Question: A 64-bit copy of Outlook is installed, and a 32-bit program is trying to call MAPIInitialize(). It will fail, which is OK, but it will also display a modal message box and block until the message box is dismissed.

How can I prevent the very unhelpful message box from appearing?
(In case it matters, I'm linking to mapi32.lib and calling it from a C++ program. The OS is Windows 7.)
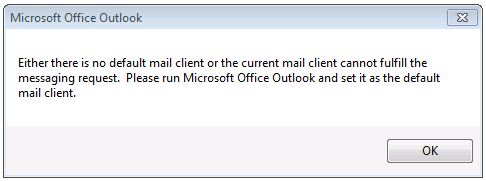
Answer: Your code ends up calling a stub 32 bit dll.
Are you statically linking to mapi32.dll? You need to load the right dll from the Program Files folder. LoadLibrary() will return 0 and GetLastError will be ERROR_BAD_EXE_FORMAT if the bitness of the dll does not match the bitness of your process.